Brain MRI, t1w sequence, axial 2D slice.
Patient: age 29, sex M, weight 90 kg, height 1.9 m
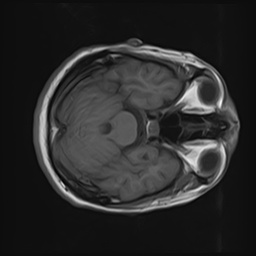